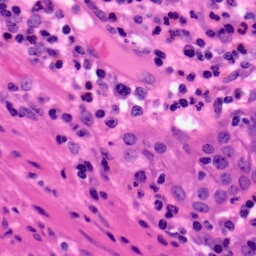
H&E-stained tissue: Pancreatic